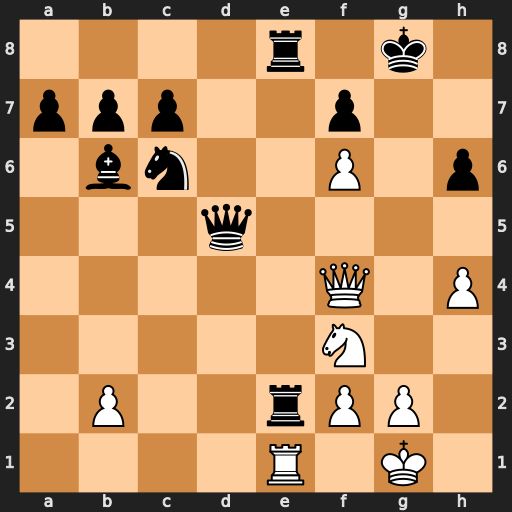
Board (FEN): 4r1k1/ppp2p2/1bn2P1p/3q4/5Q1P/5N2/1P2rPP1/4R1K1
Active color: w
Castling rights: -
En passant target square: -
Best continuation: Qg4+ Qg5 hxg5